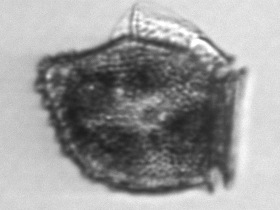
Label: Dinophysis_norvegica